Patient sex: M
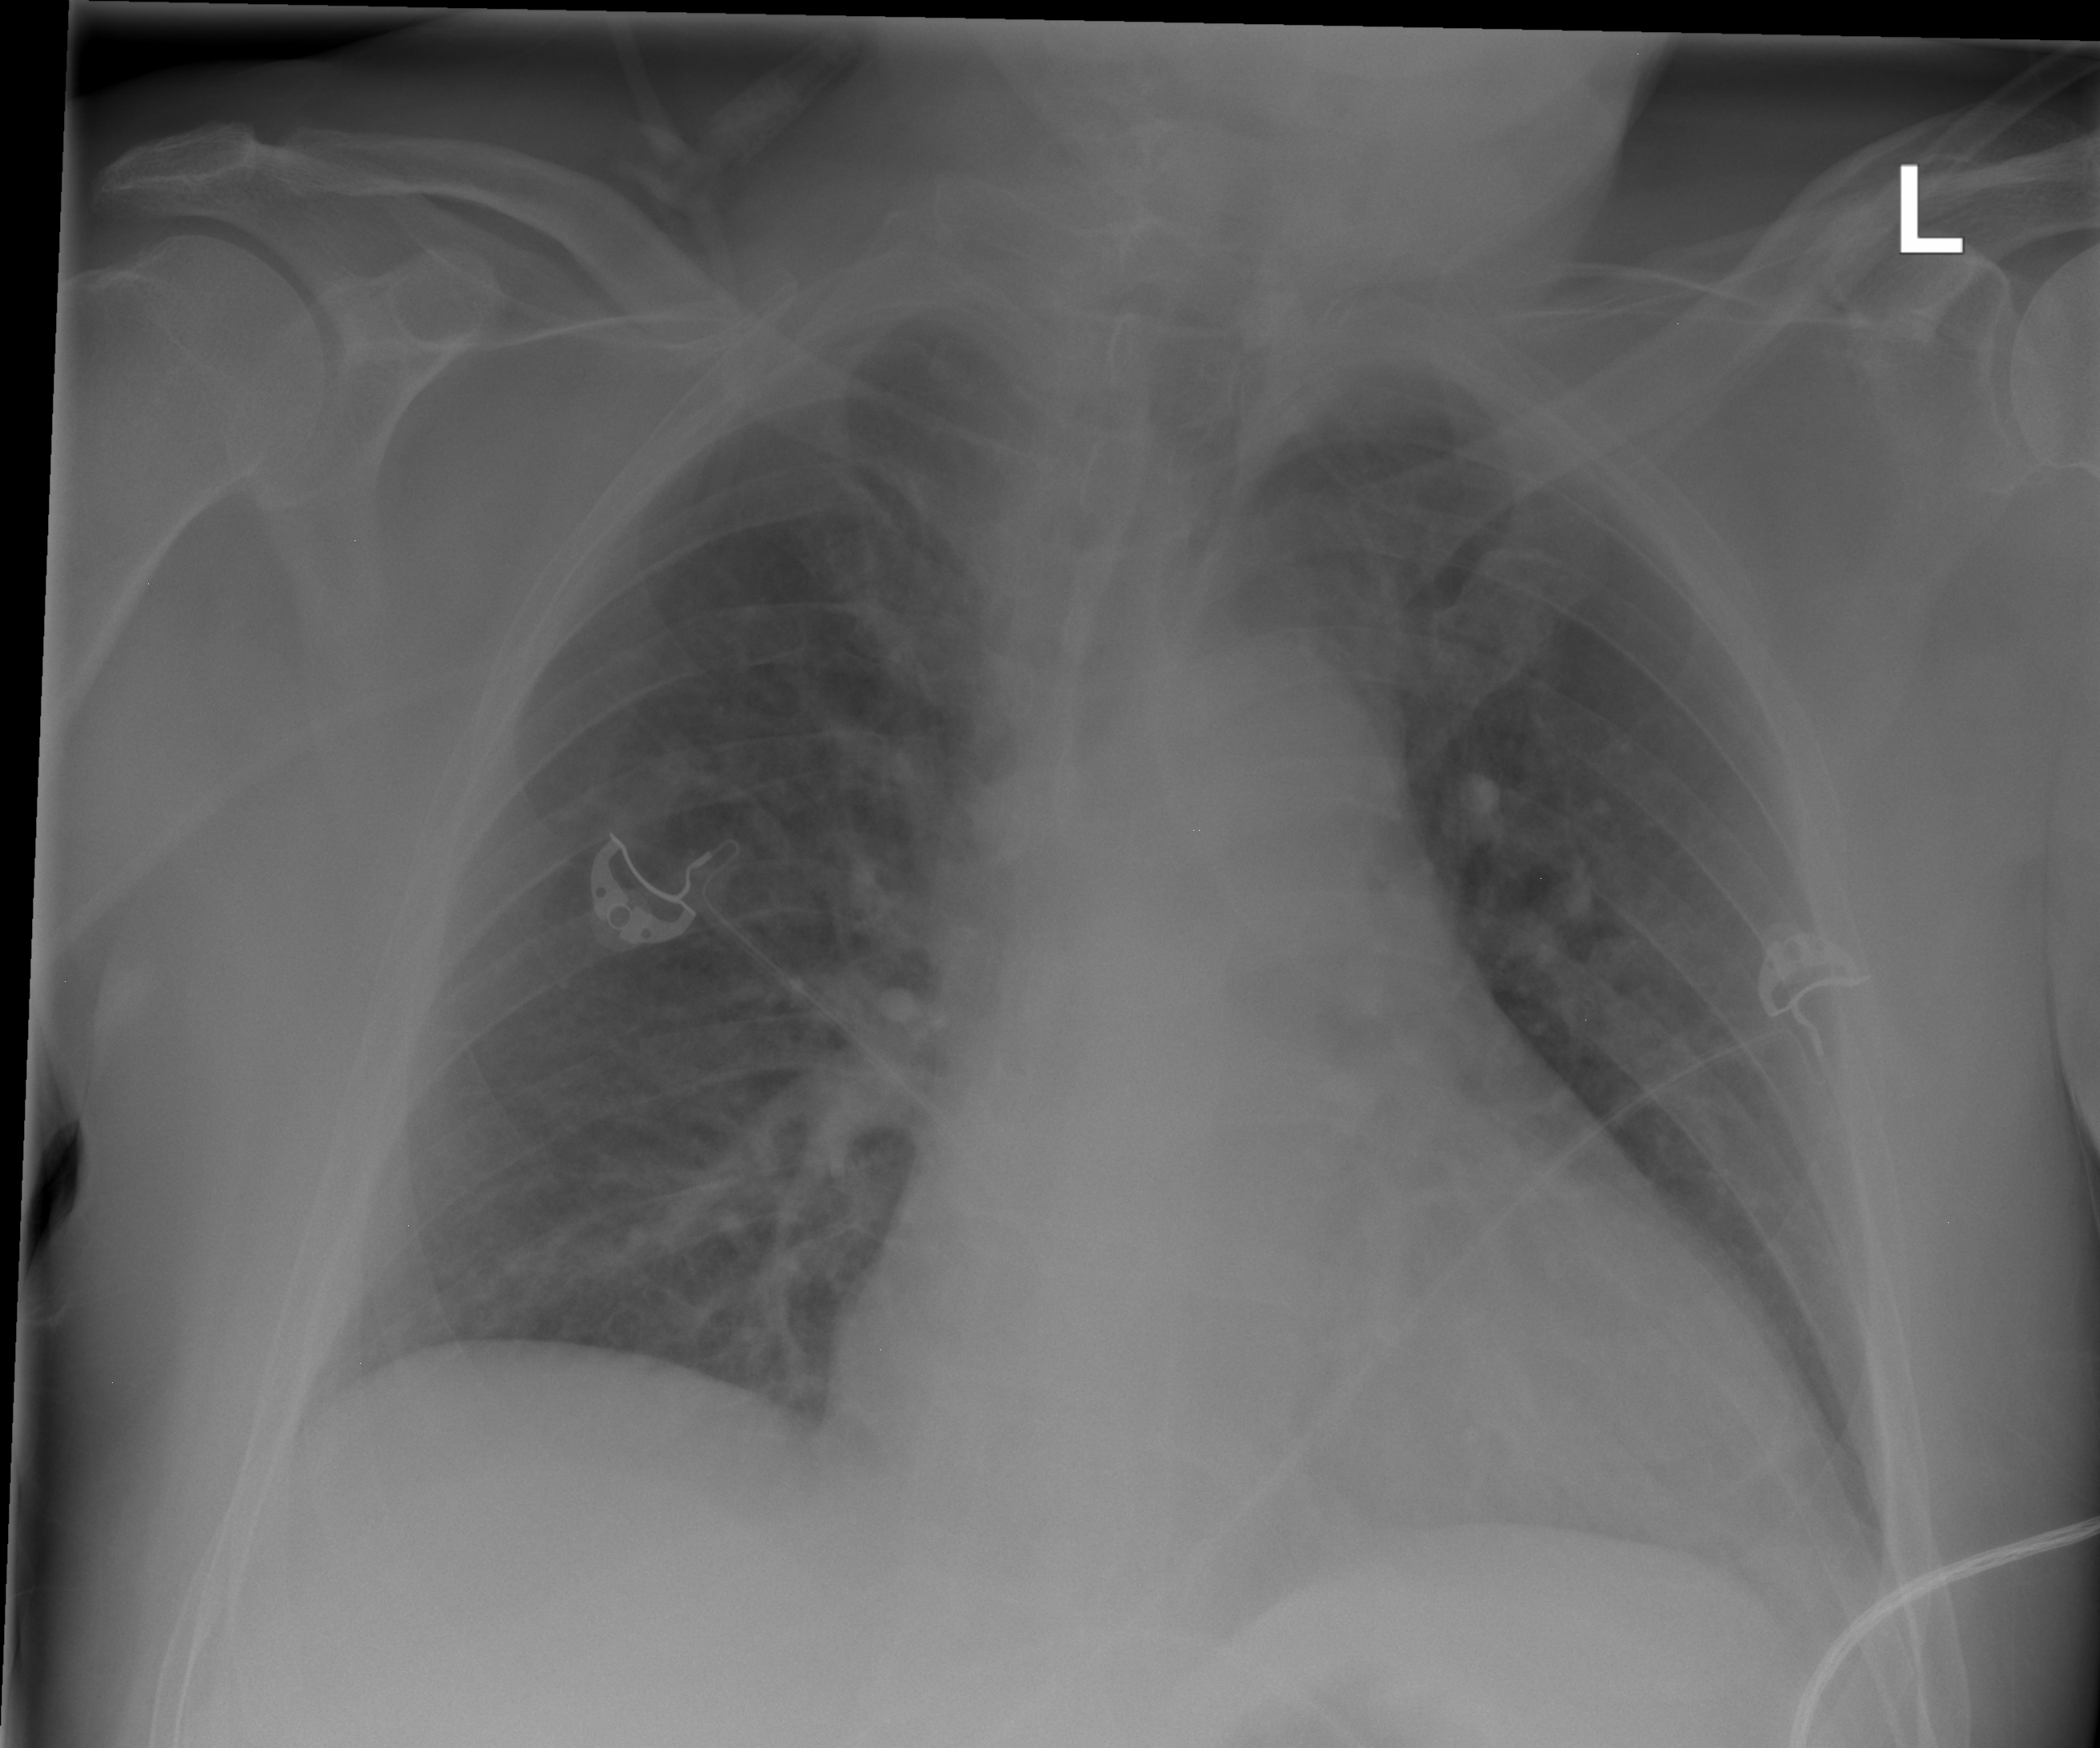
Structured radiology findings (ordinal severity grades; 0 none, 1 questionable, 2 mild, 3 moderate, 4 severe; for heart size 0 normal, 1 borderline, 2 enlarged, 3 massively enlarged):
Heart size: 2
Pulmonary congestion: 1
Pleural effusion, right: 0
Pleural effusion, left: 0
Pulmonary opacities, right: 0
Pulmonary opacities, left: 0
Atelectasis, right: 2
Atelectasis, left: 2